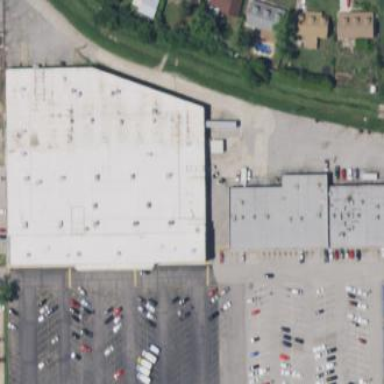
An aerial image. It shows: Department store building.